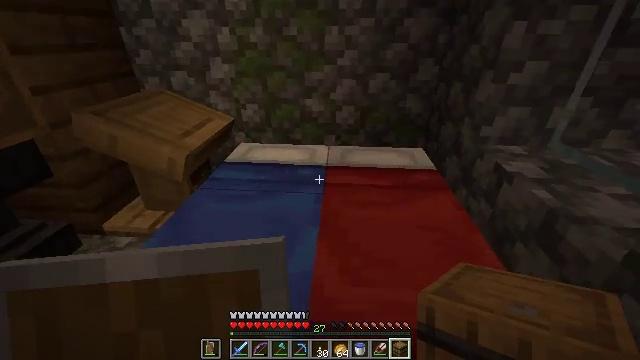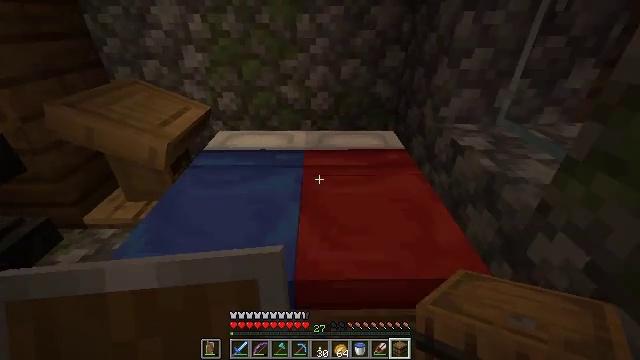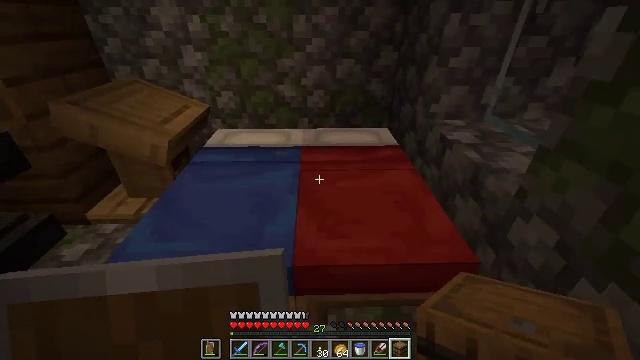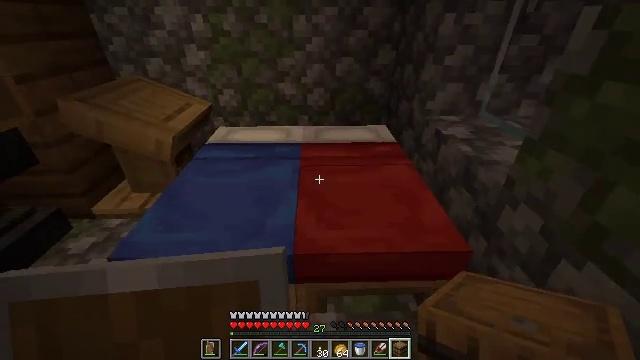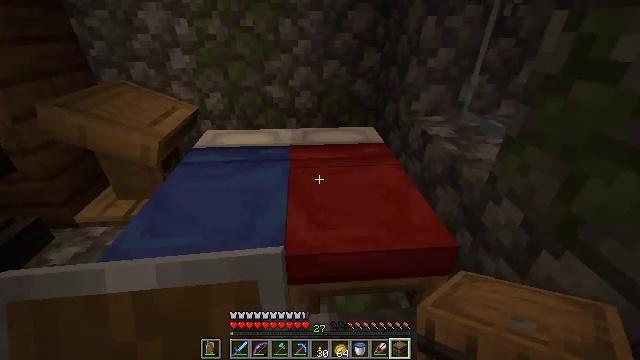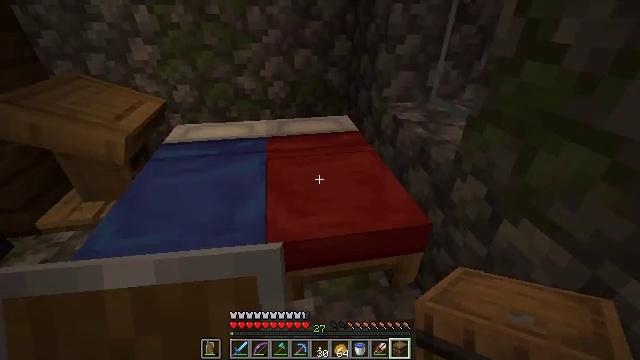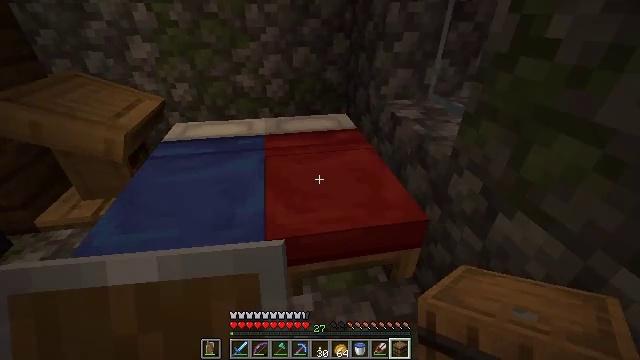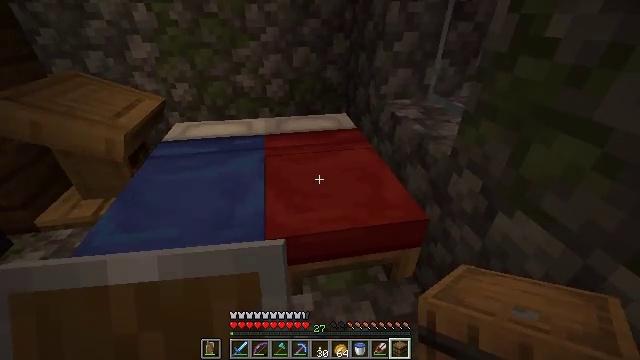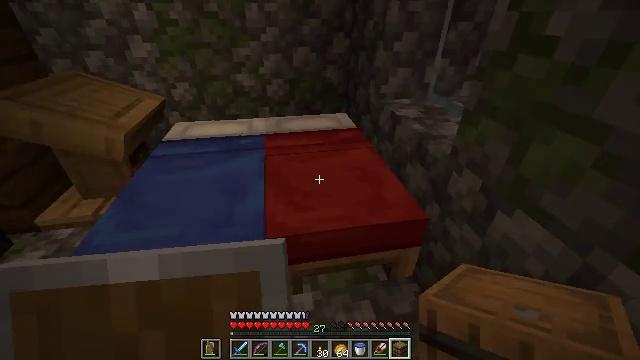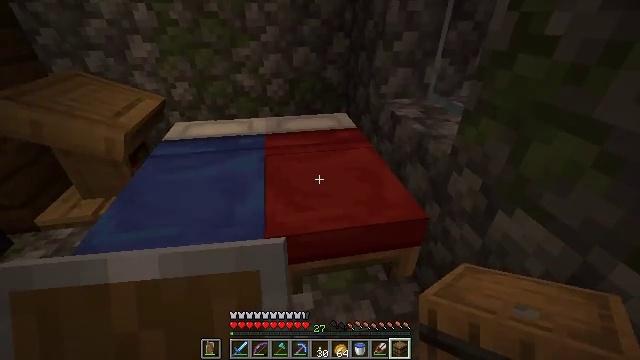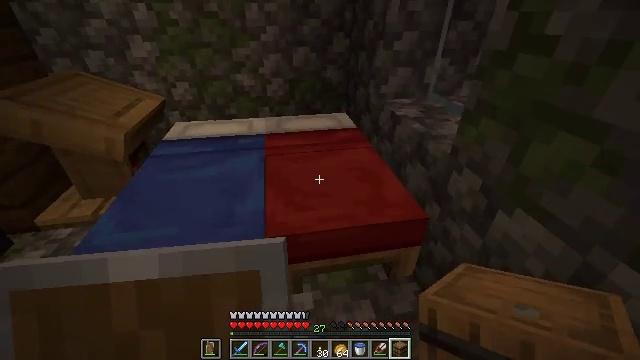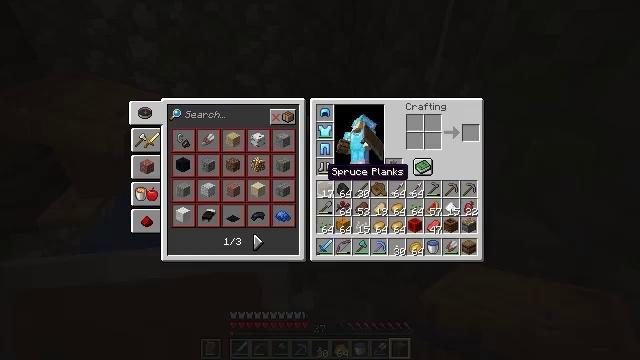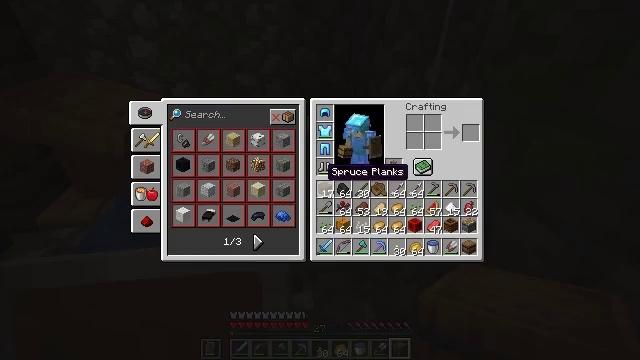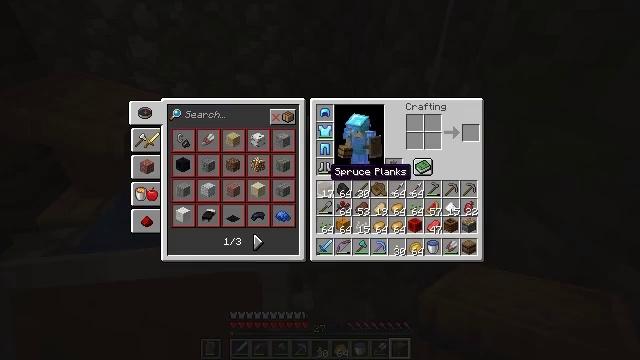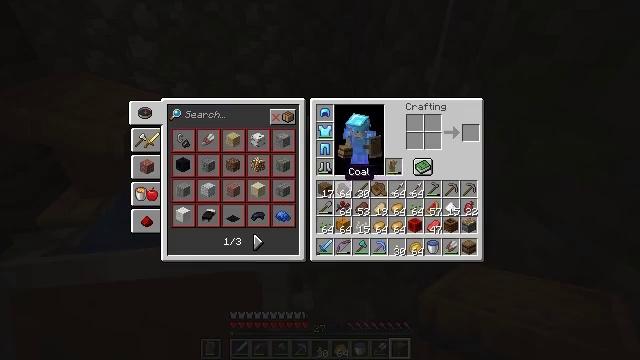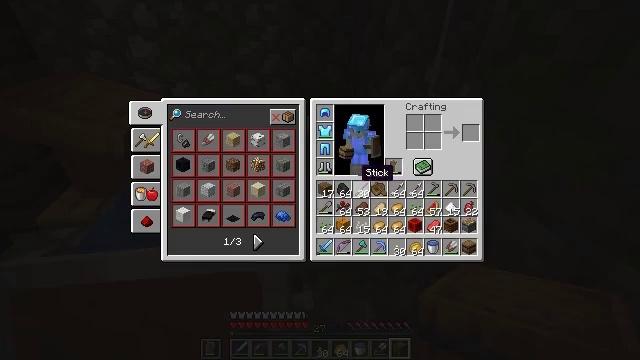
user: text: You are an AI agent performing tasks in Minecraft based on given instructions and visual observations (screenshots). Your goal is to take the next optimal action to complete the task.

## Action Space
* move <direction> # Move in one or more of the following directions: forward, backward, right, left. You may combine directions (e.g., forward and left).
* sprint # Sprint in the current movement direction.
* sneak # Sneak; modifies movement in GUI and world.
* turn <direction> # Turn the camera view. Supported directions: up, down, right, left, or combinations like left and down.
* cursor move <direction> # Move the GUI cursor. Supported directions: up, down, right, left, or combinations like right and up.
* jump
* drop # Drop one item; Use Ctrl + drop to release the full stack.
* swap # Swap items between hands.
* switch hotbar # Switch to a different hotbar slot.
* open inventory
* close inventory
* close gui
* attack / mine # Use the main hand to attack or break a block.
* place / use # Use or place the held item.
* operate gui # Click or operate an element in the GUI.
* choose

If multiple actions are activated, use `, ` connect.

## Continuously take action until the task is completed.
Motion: motion action
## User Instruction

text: Mine the red bed from the ground.
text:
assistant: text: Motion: move back, turn right and down
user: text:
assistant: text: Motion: no_op
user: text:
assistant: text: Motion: no_op
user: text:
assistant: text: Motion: turn right
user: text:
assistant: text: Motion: turn right and down
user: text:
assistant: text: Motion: no_op
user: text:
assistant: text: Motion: no_op
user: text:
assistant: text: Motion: no_op
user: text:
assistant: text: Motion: no_op
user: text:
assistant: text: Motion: no_op
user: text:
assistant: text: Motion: open inventory
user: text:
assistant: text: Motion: open inventory
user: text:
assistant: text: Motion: open inventory
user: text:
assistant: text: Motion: cursor move right
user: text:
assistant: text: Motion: cursor move right
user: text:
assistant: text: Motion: cursor move right
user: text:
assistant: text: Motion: no_op
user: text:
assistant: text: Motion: no_op
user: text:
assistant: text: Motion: no_op
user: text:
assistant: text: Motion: no_op
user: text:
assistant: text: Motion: no_op
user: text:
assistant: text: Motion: no_op
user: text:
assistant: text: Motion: no_op
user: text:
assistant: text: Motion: no_op
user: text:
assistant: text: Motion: turn left
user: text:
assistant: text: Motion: turn left and up
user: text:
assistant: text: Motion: turn left and up
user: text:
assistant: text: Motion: move forward and move right, turn left and up
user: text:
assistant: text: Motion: move forward and move right, turn up
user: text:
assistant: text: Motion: move forward and move right